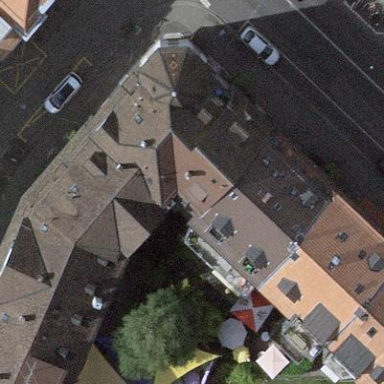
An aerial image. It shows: Beautiful apartments building with mansard roof made of maroon roof tiles.